Question: Please i ask how can modify tamisage.data using 1:2 with another label ,

and how can i please change echantillon with echantillon ?
Thank you.
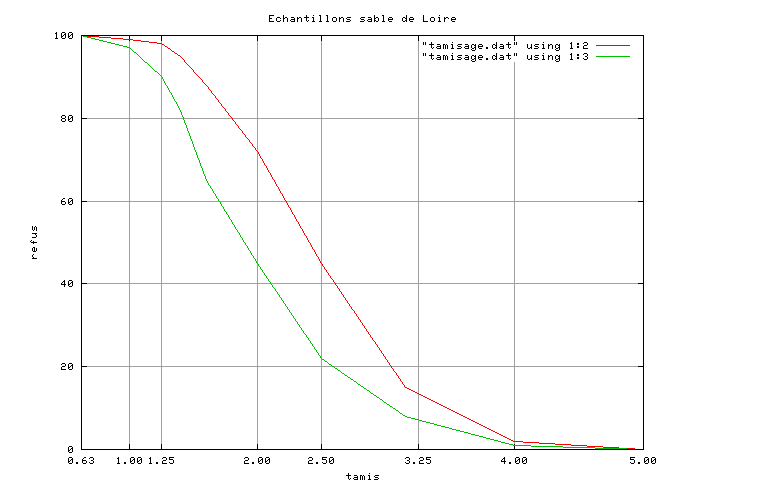
Answer: To change the label, you need to use:
'''
plot ... title "New title" ...
'''
To add an accent, you could use a special encoding:
'''
set term ... enhanced #need to use a terminal which supports enhanced text
set encoding iso_8859_1
plot sin(x) w lines title '{e}foo' #{e} is 'e' with an accent.
'''